Question:
I have one web table, in this I want to delete particular record by clicking on record's delete button.
I got the value of row but I am not able to perform click on web button of particular row and also there is 2 buttons in one column.
How to click on delete icon of particular row?
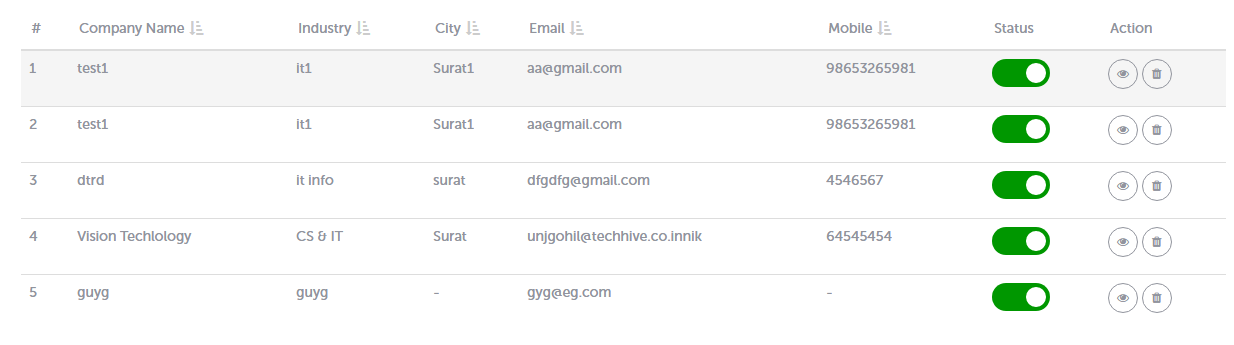
Answer: You need to set a reference to the item within the specific row and then click on it - something like this:
'''
Set oLink = Browser("myBrowser").Page("myPage").WebTable("myTable").ChildItem(iRow,8,"Link",0)
oLink.Click
'''
You will potentially need to amend the '"Link"' and the number '8' in your own code. 'iRow' represents the row you are trying to interact with.
Essentially what this code does is set an object reference to the first item of type '"Link"', in column '8' of the table, then uses a 'Click' event to select it. If your delete icon is a 'WebButton', then replace '"Link"' with '"WebButton"' for example. The final '0' in the command tells 'UFT' to select the first element matching the object type - you might need '1' if your two icons are in the same column of the table.
Let me know if that helped.